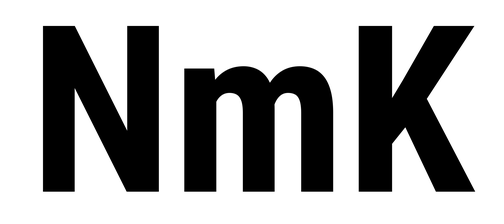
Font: Roboto_Condensed_Bold